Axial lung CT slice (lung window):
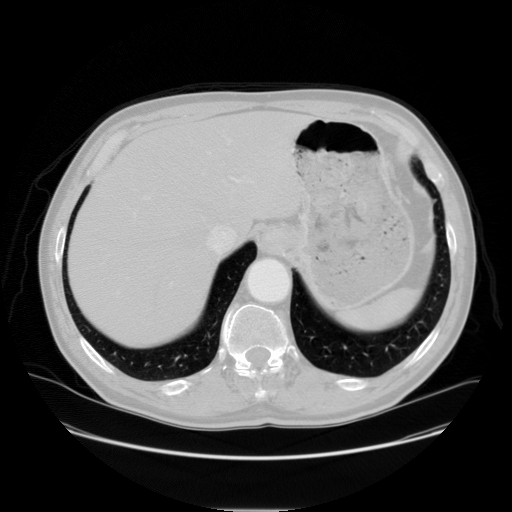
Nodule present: no